Question: Having integrated PayPal Express for one of our clients (in ASPX WebForms) and received some under-documented integration steps (<URL> for bolting on the so-called in-context integration, we're facing the following issues:
1) The document asks for the Merchant ID, which, for a sandbox can't be found, wondering if it's the same as the Username in the API credentials
2) I've set up an aspx page for the express checkout to do the posts and gets, which only requires the order id (this would be /checkout_paypal_nvp.aspx?oid={OrderID} below). Judging by the example code PP provided, we're guessing this is what needs to be passed in, but on clicking the 'Check out with PayPal' button, there's only an about:blank popup appearing, and the page doesn't get executed.
Also wondering if 2) is caused by using the wrong Merchant ID in 1), hence the double question (sorry).
Screenshot for ease of visualisation:

Relevant code:
'''
<a id="lnkPaypalCheckout" href="/checkout_paypal_nvp.aspx?oid=81774"></a>
<script>
window.paypalCheckoutReady = function () {
paypal.checkout.setup('{API_username_here}', {
container: 'lnkPaypalCheckout',
locale: 'en_GB',
environment: 'sandbox'
});
};
</script>
<script src="//www.paypalobjects.com/api/checkout.js" async></script>
'''
Many thanks in advance.
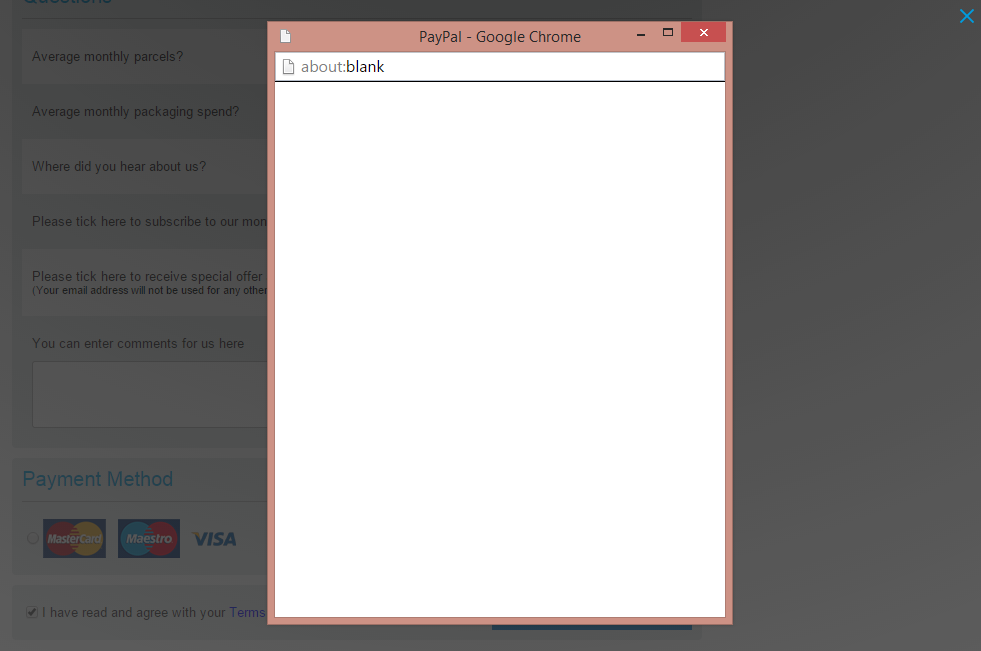
Answer: Answers to your issues:
1. The merchant ID (you can found under My Account > Profile > My business info > Merchant account ID) can be used for both production and sandbox environments.
2. Please make sure "/checkout_paypal_nvp.aspx?oid=81774" returns with the correct PayPal flow url. If you comment out the two script sections which for in-context setup, you should see the PayPal flow being loaded in the full page. That will be your first step before adding in-context setup.